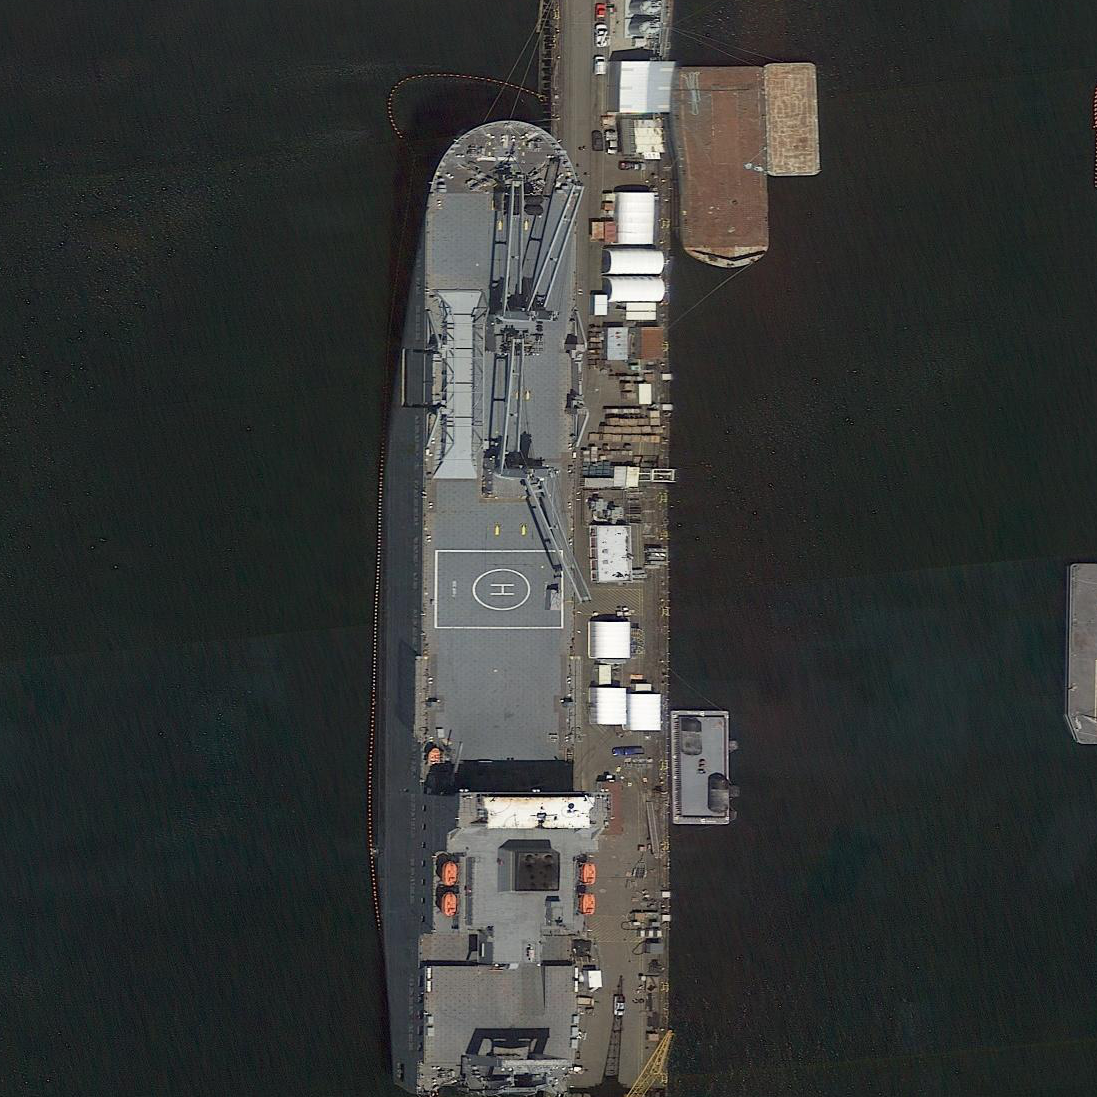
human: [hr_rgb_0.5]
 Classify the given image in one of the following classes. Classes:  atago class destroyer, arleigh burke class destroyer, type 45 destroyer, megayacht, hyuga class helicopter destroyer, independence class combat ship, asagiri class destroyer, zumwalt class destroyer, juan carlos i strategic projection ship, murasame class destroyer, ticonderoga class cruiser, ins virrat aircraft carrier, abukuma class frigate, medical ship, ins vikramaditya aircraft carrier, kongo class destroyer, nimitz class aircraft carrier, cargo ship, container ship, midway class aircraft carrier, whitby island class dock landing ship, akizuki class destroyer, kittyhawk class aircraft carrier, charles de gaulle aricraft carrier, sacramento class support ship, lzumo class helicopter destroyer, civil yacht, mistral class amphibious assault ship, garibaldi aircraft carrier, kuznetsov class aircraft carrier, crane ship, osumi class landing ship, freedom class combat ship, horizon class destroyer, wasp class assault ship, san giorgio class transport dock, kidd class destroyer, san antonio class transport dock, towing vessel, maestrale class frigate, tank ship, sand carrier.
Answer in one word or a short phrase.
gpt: Crane ship